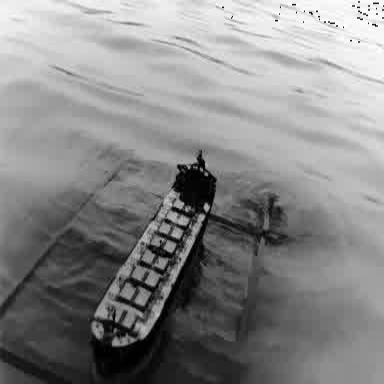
There is a liner in the infrared image.